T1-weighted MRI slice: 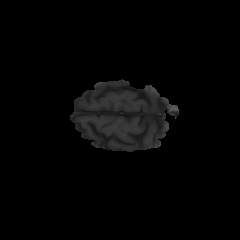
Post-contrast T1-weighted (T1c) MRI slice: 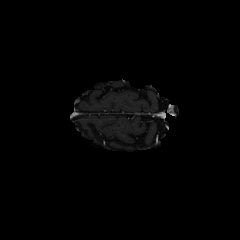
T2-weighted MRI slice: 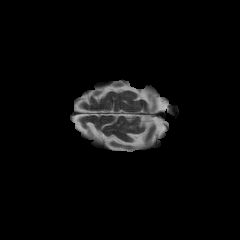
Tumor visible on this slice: no